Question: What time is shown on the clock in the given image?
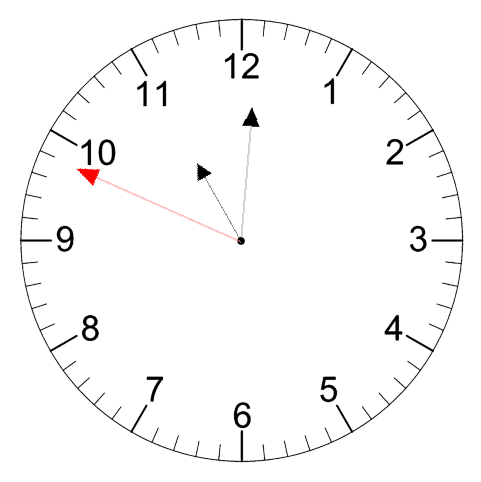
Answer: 11:00:49